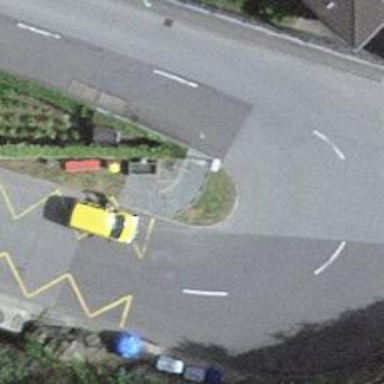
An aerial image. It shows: Post box.